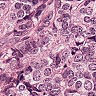
Metastatic tissue present: yes